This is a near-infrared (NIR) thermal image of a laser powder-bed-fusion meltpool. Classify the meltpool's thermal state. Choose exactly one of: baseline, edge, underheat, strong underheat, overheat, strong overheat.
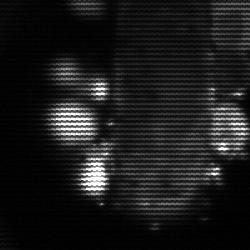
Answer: strong underheat